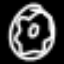
Label: donut